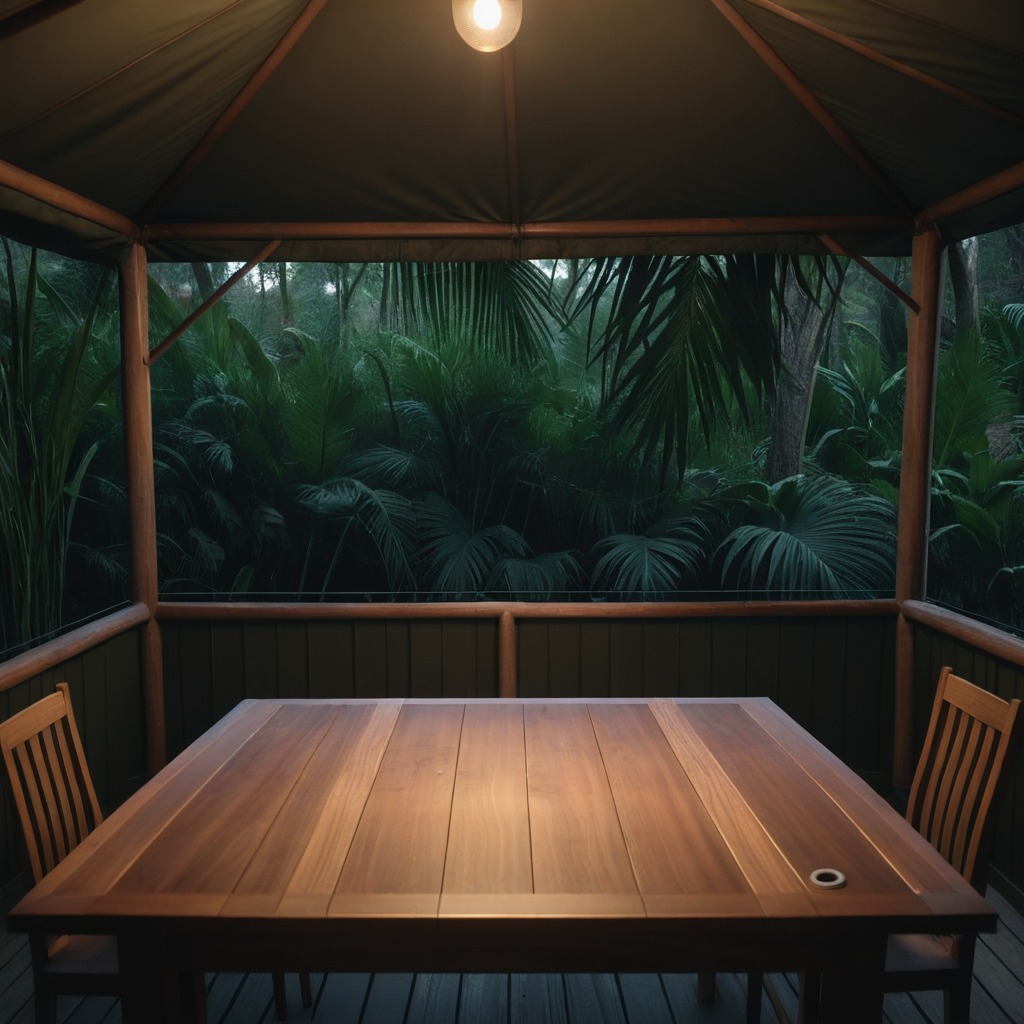
A flat metal washer is lying on a wooden table inside a jungle field workshop tent at night.